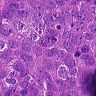
Metastatic tissue present: yes